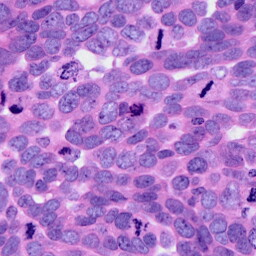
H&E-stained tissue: Ovarian